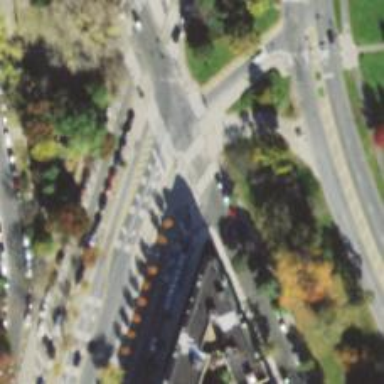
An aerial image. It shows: Footway located on traffic island.